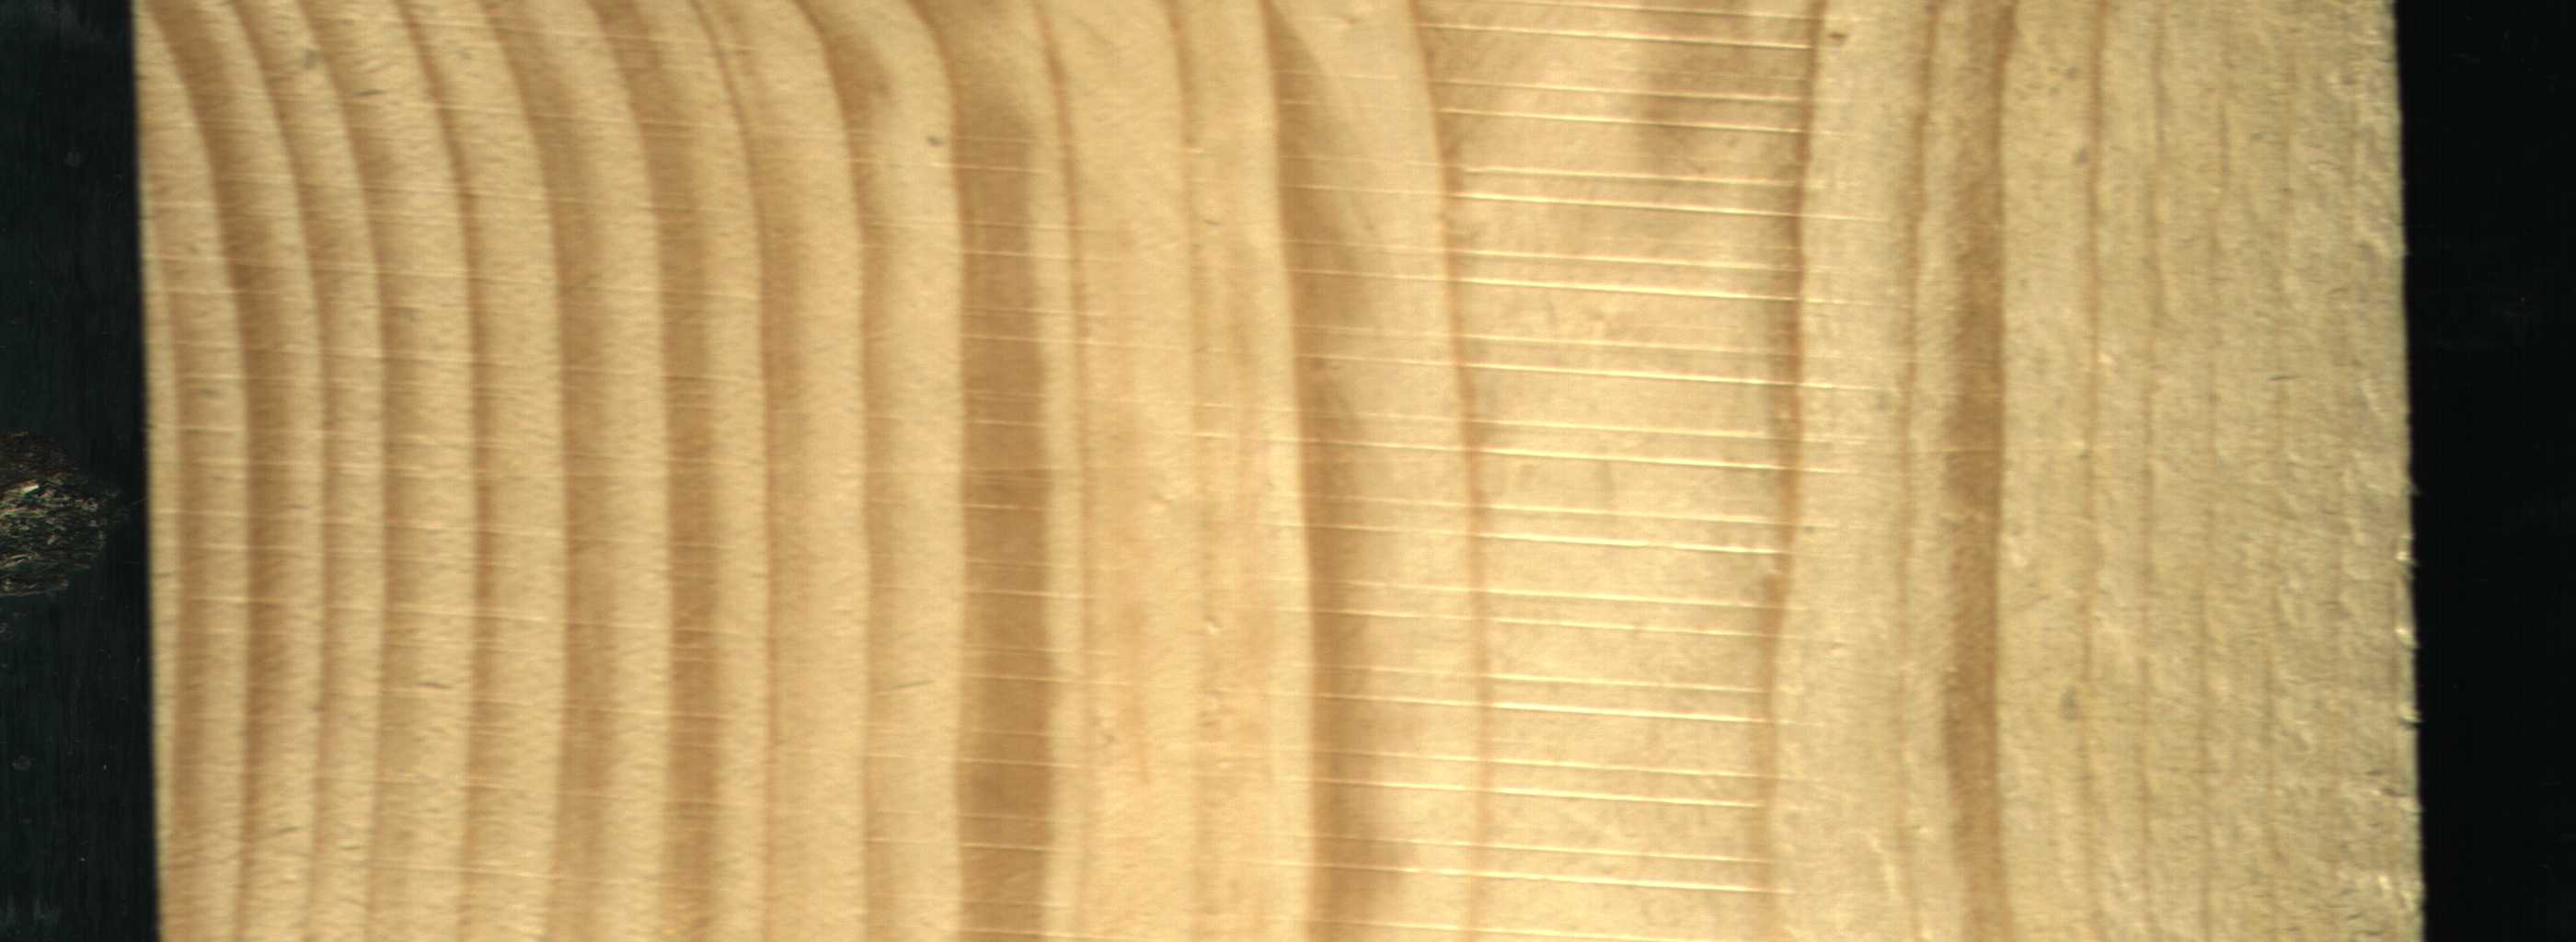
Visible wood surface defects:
Quartzity